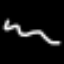
Label: squiggle